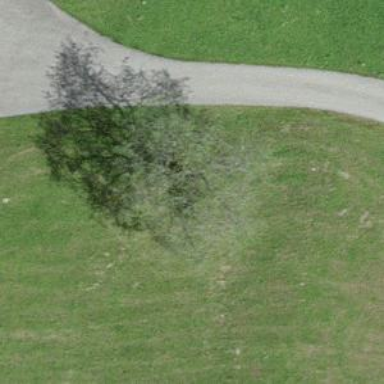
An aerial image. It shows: Beautiful tree in nature.